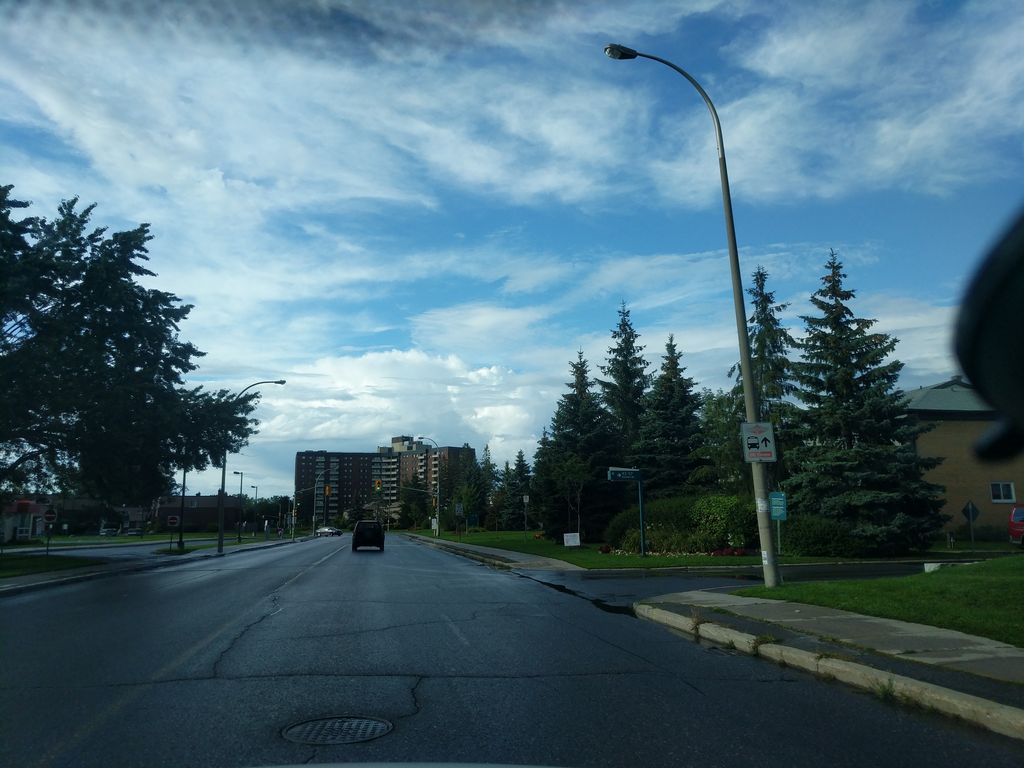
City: ottawa-gatineau